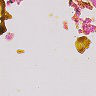
Metastatic tissue present: no